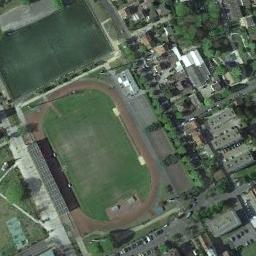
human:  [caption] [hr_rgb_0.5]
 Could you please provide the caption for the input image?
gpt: The ground track field is surrounded by lots of houses arranged neatly and a lawn is next to the ground track field .

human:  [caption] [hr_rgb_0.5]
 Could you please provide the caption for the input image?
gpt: There are many buildings next to the ground track field .

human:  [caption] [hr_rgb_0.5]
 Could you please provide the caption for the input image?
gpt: The colors on both sides of the track are not symmetrical .

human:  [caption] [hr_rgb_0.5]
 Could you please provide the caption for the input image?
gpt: The track and field are next to the lawn and the residential area, Surrounded by a lot of vegetation .

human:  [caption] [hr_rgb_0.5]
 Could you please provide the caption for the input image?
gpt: There are some buildings around the ground track field with a red track .